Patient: sex F, age 35
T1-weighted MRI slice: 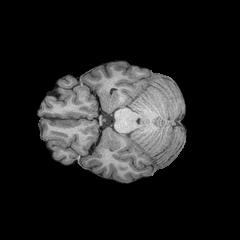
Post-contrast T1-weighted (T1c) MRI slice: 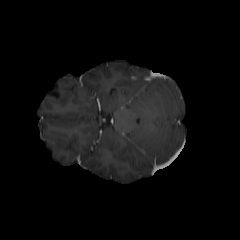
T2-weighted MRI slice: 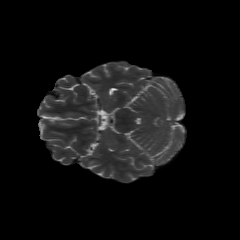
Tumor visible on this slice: no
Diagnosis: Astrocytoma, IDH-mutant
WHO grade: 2